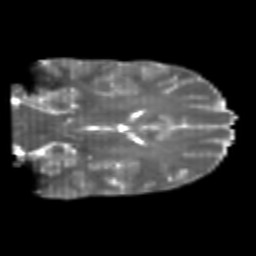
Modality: T2w
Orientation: coronal
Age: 24
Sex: male
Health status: healthy
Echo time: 0.074 s